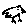
Label: bird